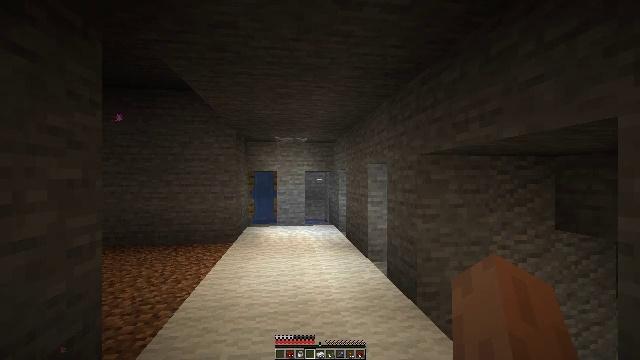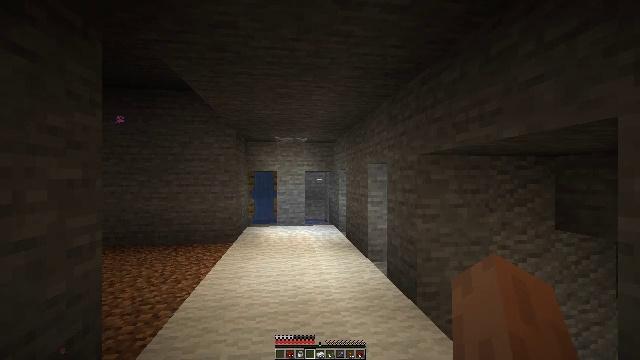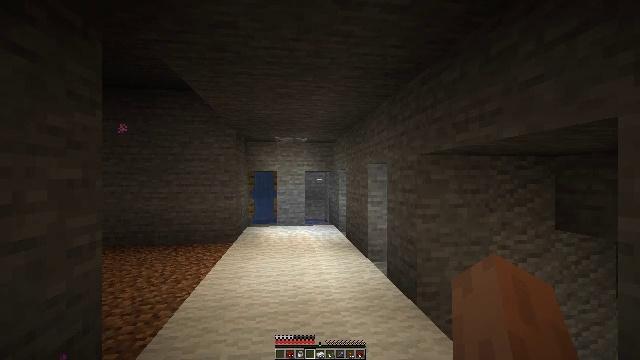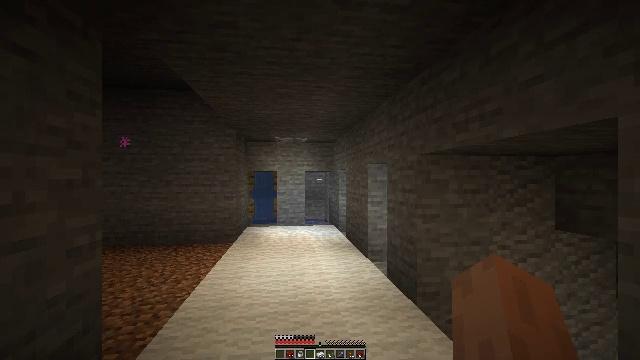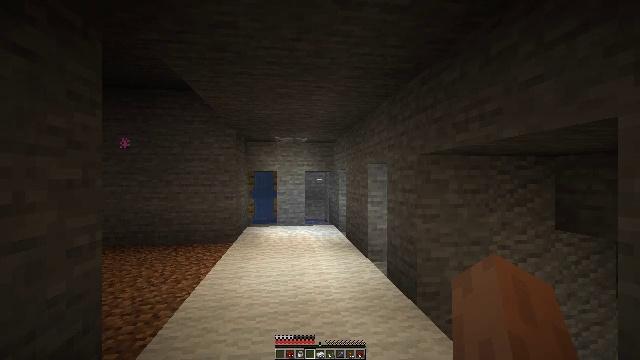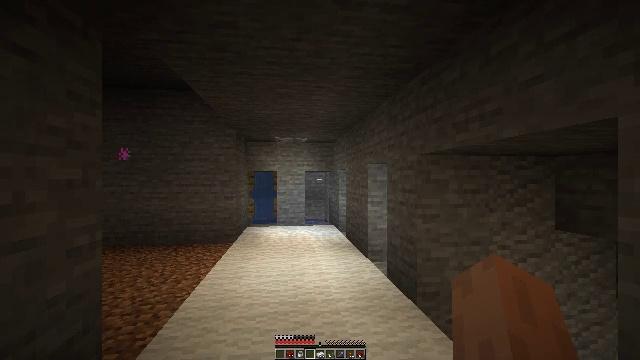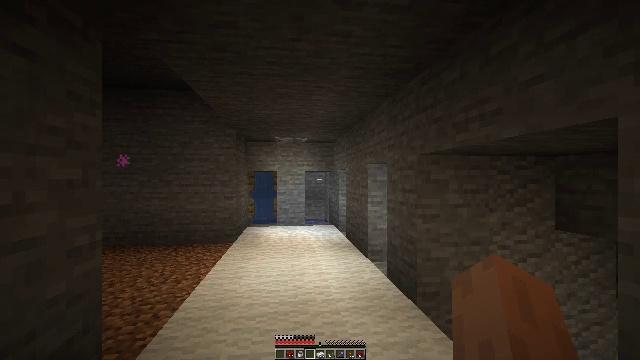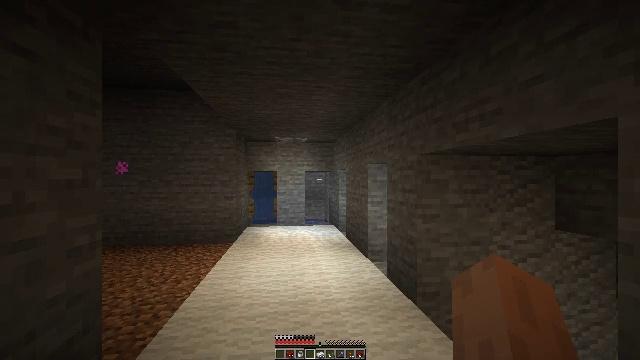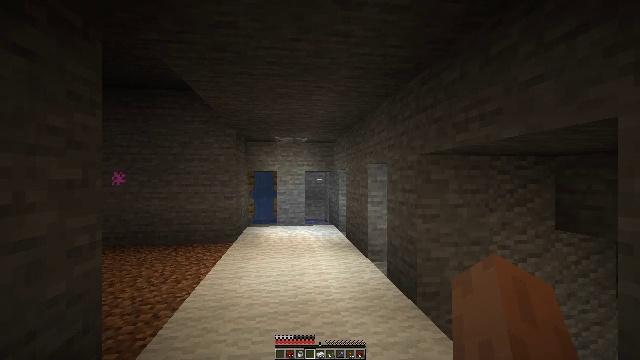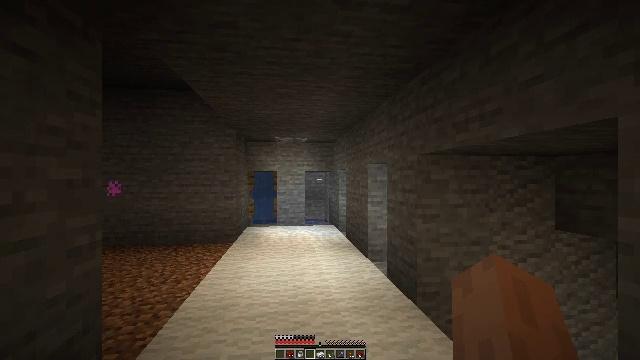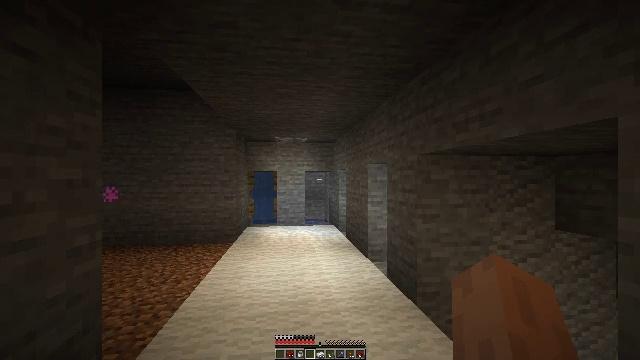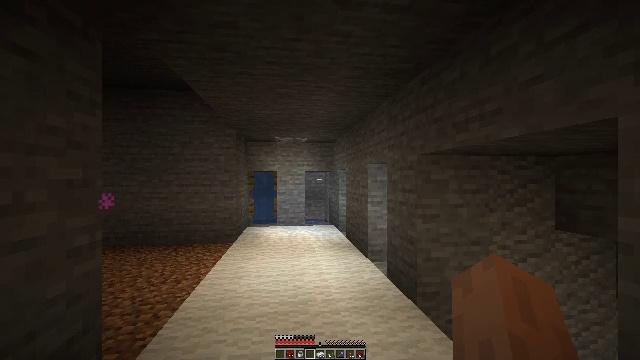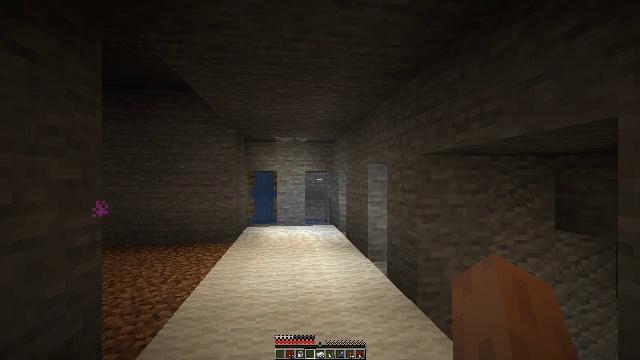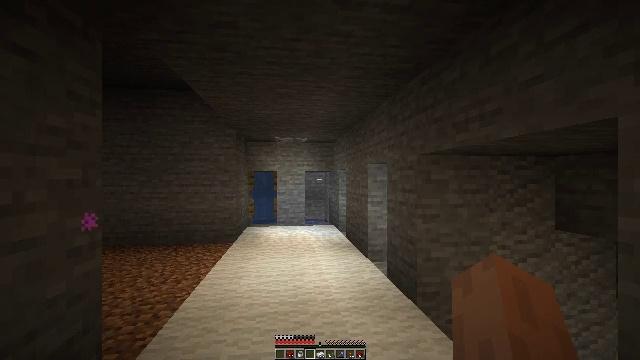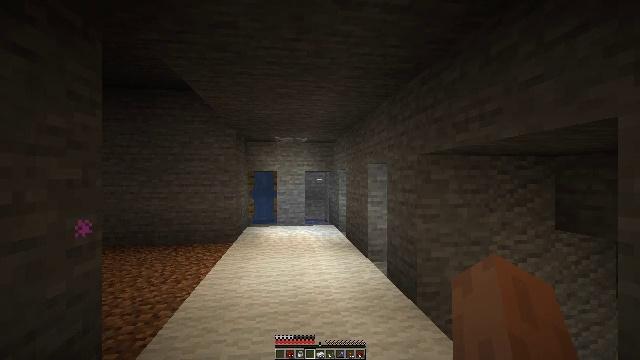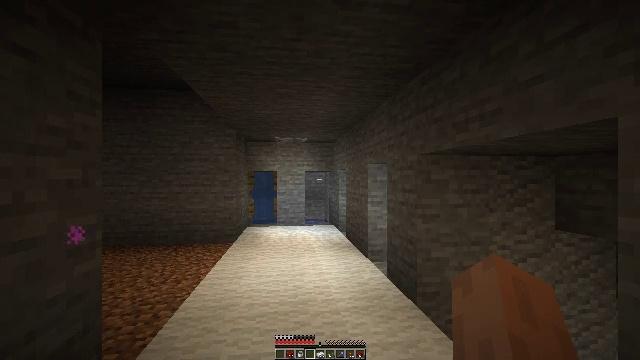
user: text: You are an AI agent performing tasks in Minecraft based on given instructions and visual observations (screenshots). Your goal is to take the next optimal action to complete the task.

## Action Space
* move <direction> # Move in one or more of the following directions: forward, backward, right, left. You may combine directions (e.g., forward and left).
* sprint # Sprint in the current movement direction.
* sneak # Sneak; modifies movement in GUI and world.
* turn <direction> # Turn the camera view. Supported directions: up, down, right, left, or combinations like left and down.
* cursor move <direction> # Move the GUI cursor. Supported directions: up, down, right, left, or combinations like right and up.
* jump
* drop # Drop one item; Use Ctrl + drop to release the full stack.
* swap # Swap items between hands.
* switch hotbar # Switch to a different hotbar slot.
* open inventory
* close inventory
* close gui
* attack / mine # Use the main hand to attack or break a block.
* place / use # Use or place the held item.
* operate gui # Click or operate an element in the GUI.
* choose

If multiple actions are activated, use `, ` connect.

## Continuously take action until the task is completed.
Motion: motion action
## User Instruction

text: Remove an iron ingot from the inventory.
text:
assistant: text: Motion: no_op
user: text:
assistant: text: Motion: no_op
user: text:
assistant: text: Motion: no_op
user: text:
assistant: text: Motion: no_op
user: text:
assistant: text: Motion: no_op
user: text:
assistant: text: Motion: no_op
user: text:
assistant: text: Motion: no_op
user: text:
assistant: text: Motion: no_op
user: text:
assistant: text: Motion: no_op
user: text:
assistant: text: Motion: no_op
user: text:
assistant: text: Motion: no_op
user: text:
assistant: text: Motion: no_op
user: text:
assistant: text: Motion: no_op
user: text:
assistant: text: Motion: no_op
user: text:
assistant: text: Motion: no_op
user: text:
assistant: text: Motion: no_op
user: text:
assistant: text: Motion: no_op
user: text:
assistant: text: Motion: no_op
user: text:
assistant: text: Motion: no_op
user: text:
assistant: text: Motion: no_op
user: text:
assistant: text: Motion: no_op
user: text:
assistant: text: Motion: no_op
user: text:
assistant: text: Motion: no_op
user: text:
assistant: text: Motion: no_op
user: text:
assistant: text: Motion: no_op
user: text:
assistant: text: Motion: no_op
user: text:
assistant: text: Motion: no_op
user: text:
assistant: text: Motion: no_op
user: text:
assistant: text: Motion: no_op
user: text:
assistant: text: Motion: no_op